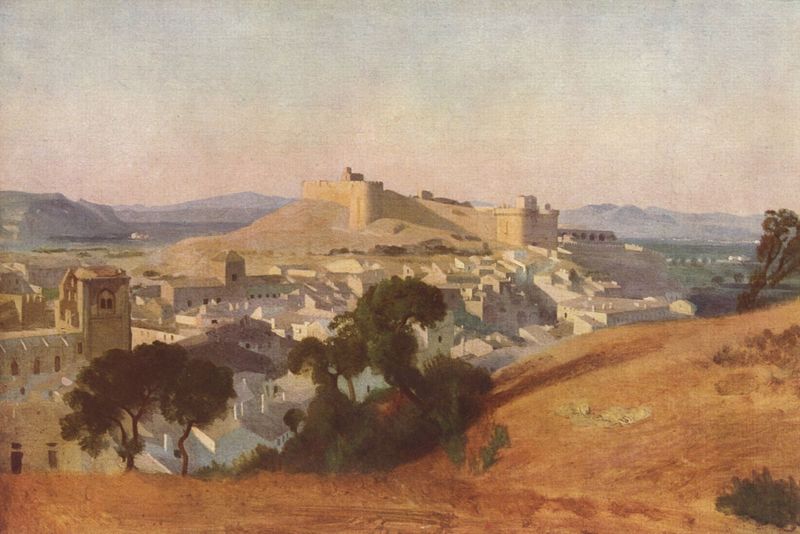
Titel: Avignon. Une Vue prise de Villeneuve-les-Avignon, Ansicht von Avignon von Villeneuve-les-Avignon gesehen
Künstler: Jean Baptiste Camille Corot
Standort: Reims
Institution: Musée des Beaux-Arts
Schlagwörter: baum, berg, blau, himmel, schatten, weiß, wolken, aquarell, bäume, gelb, grün, landschaft, ocker, sand, stadt, braun, fenster, frankreich, grau, hell, hintergrund, licht, orange, pastell, schwarz, anlage, ausblick, blick, dach, gebäude, gras, haus, schloss, wiese, wolke, beige, rock, stein, öl, ebene, erde, feld, felder, ferne, horizont, häuser, hügel, natur, weite, wind, kirche, sonne, blatt, tal, wald, anhöhe, turm, aussicht, spanien, sommer, ansicht, italien, ort, süden, berge, gebirge, gipfel, hang, sonnenlicht, wüste, dorf, dächer, mauer, violett, vogelperspektive, wiess, steppe, stadtansicht, burg, provence, kirchenturm, kirchentürme, kloster, orient, türme, diesig, geld, festung, gemeinde, griechenland, siedlung, tempel, arabien, bauten, abendlicht, pissaro, kastell, aquarel, kiche, burganlage, farbperspektive, maroko, ansich, palaste